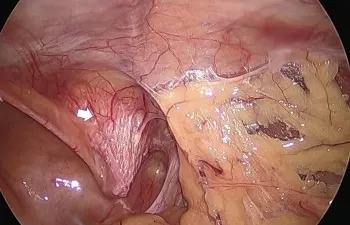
Operative findings. . (a) Laparoscopy revealed that the plug projected into the abdominal cavity (white arrow).
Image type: endoscopy (gi_endoscopy)